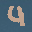
Label: 4